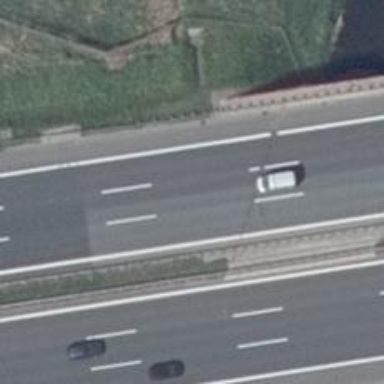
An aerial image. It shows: Motorway bridge with asphalt surface.